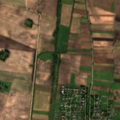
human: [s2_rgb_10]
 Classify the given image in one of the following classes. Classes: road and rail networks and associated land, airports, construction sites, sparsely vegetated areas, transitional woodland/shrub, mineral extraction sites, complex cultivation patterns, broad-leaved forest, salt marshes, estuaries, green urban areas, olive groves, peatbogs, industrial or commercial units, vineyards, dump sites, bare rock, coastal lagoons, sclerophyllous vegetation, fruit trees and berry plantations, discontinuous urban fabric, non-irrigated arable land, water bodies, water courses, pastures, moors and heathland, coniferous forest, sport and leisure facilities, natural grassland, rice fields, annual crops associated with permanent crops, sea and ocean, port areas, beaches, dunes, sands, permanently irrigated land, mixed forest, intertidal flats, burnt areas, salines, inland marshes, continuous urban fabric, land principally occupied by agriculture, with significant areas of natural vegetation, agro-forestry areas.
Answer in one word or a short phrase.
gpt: discontinuous urban fabric, non-irrigated arable land